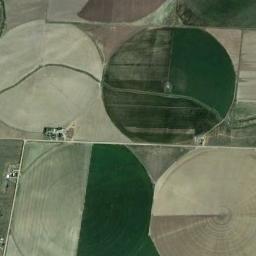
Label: circular_farmland